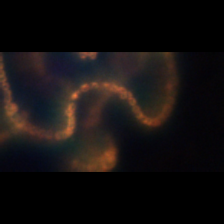
Taxon: Chaetoceros
Group: Diatoms